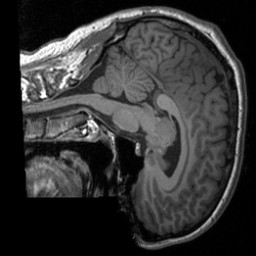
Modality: T1w
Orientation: sagittal
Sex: male
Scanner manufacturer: siemens
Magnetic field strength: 3 T
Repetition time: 1.9 s
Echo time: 0.00226 s